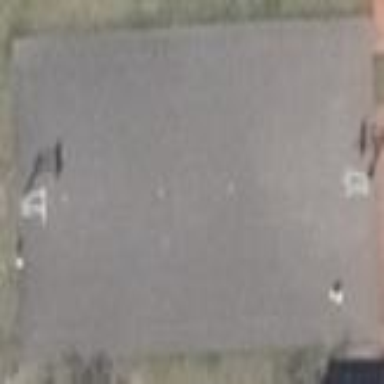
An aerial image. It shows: Basketball court with white lines on asphalt pitch.